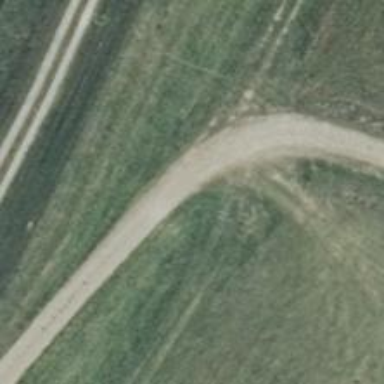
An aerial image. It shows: Track with grade1 tracktype.